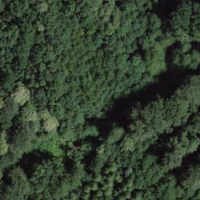
EUNIS habitat code: 44
Species observed at this site:
Allium ursinum